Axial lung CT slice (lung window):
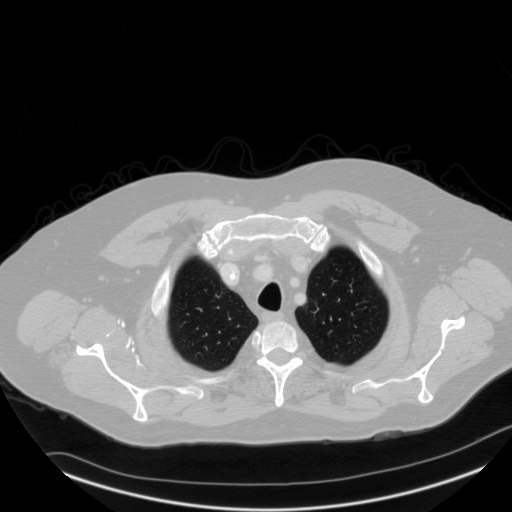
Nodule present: no